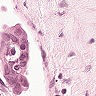
Metastatic tissue present: yes